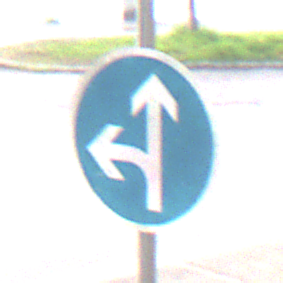
Verkehrszeichen: VorgeschriebeneFahrtrichtungGeradeausOderLinks
Umgebung: Roofed, Urban
Tageszeit: MorningAfternoon
Wetter: PartlyCloudy
Licht: Natural
Jahreszeit: NotSpecified
Kontrast: MediumContrast